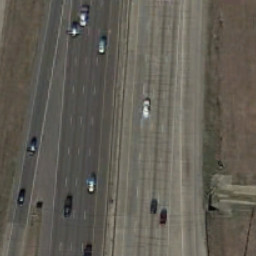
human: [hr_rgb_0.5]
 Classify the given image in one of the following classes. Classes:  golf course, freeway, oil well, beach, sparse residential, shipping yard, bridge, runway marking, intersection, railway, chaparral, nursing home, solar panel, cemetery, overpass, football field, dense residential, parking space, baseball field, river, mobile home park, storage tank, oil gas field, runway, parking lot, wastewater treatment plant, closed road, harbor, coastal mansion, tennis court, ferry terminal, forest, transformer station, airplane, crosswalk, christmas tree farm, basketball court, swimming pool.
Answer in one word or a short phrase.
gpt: freeway